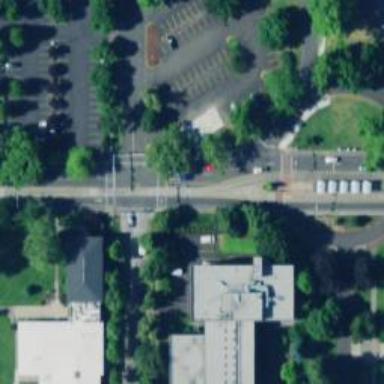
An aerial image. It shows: Marked footway with solid stop line at the crossing.